Question: I amm working on rotation of objects around a circle. I want to stop the animation when a box reachs at top, there should be a delay of seconds then start animation until next box reaches on top.
Code Snippet:
'''
if(x==40.109375 && y==218.015625){
clearInterval(timer);
timer = setInterval(animate, 1000);
}
'''
'x' and 'y' are the coordinates of top position
<URL>

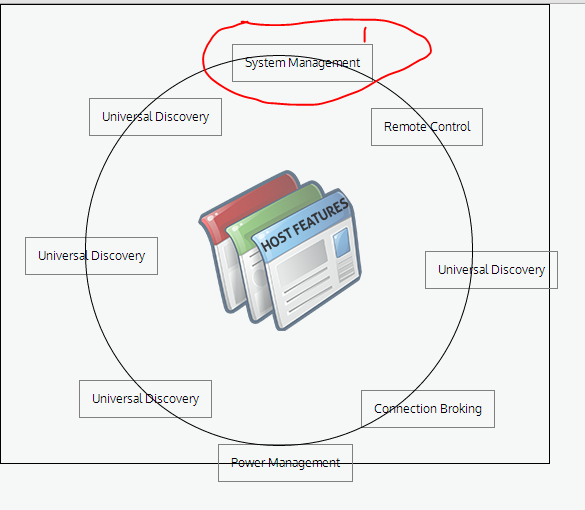
Answer: You have to set a timeout before the animation starts again. Do it this way :
'''
setTimeout(function(){
timer = setInterval(animate, 35);
},1000);
'''
As you mentioned it, weird things happen if the mouse enters/leaves the box many times. To work around it, one solution would be to check the state of 'timer' before changing it. Please see this fiddle :
<URL>
Or, as you have done it, clearing the timeout would work too
<URL>